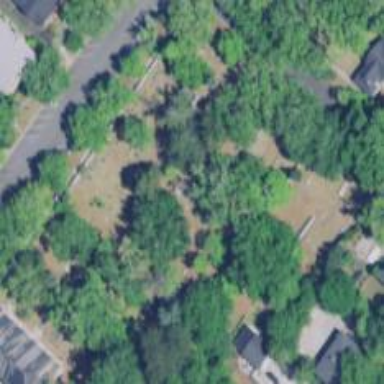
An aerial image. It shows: Cemetery.